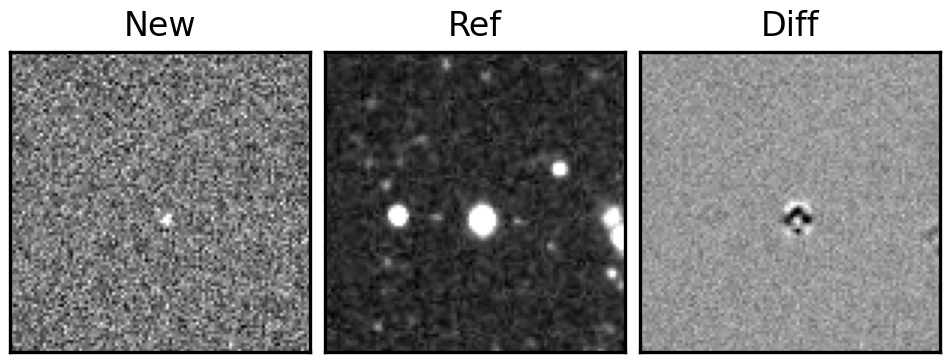
Label: bogus